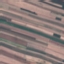
Land use / land cover class: AnnualCrop